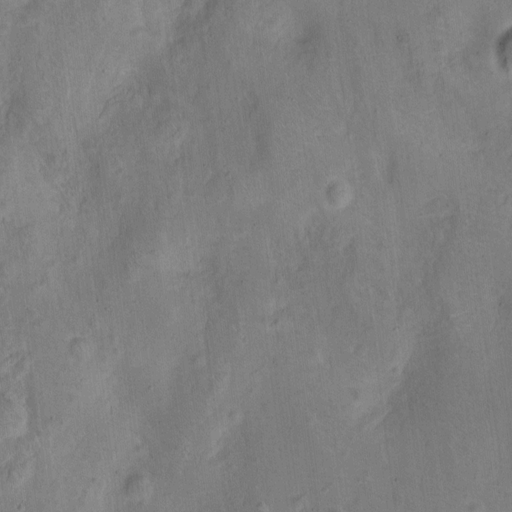
Classes present: Background